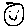
Label: smiley face